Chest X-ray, AP view. Patient: 52 years old, sex M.
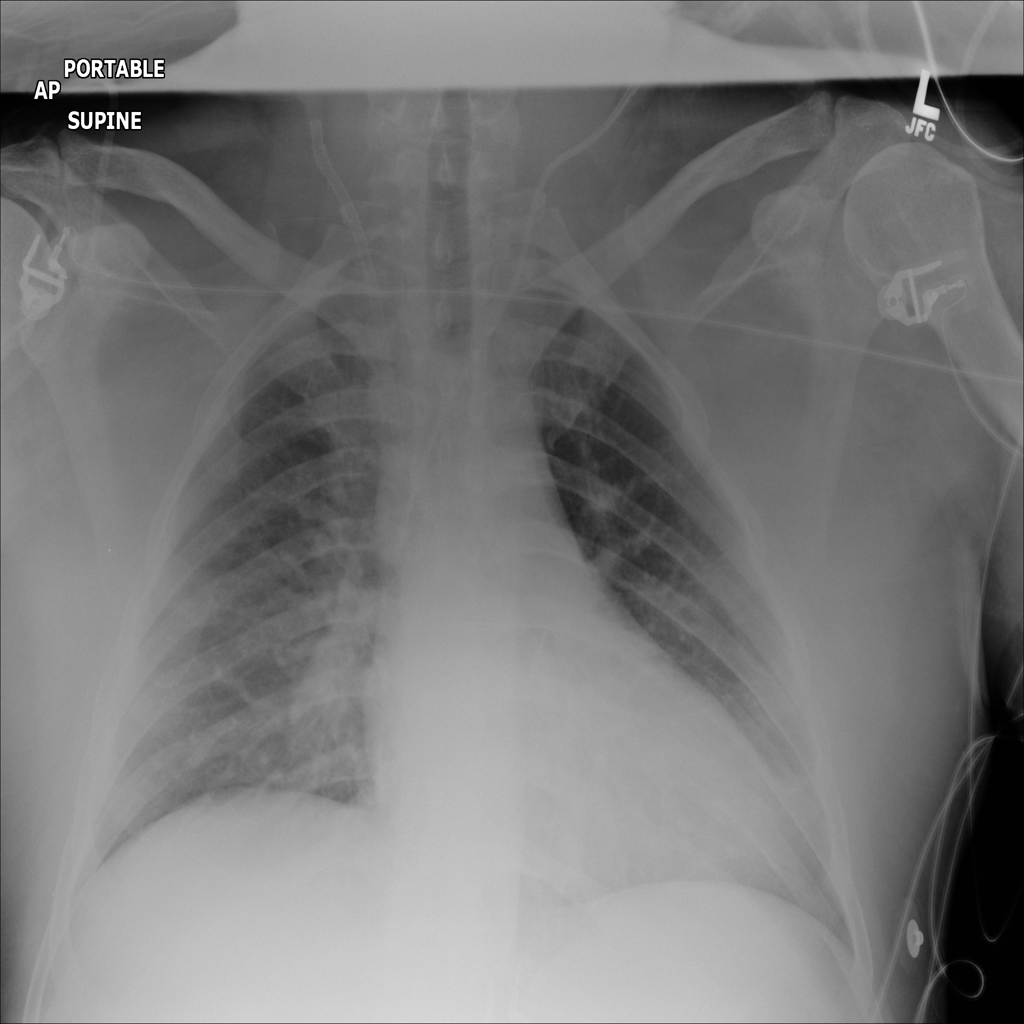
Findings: Cardiomegaly, Infiltration